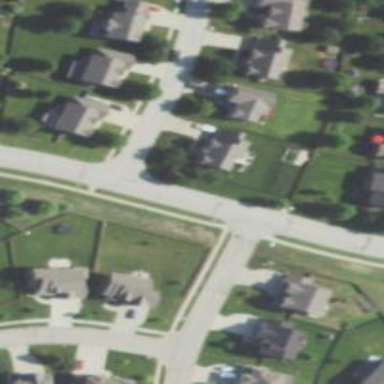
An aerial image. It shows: Residential road.